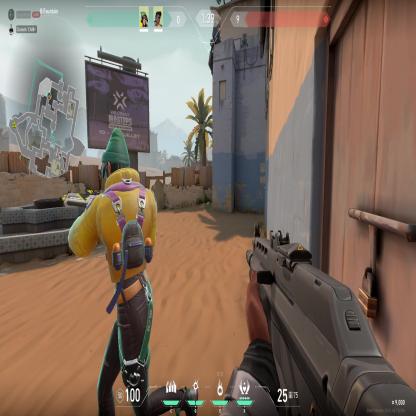
Label: teammate